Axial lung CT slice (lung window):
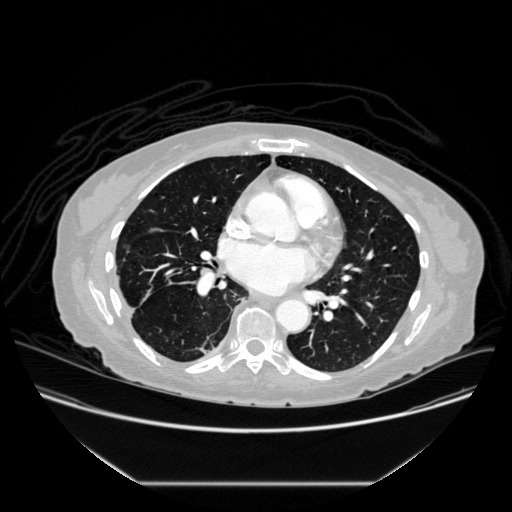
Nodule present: no